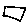
Label: square